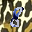
Label: 8